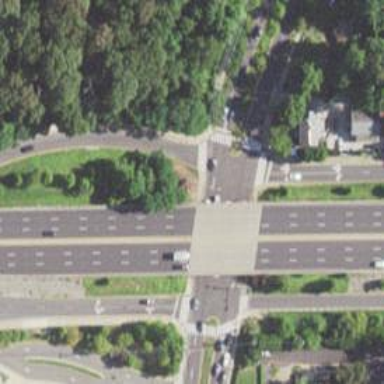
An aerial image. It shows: Bridge crossing over expressway trunk road.